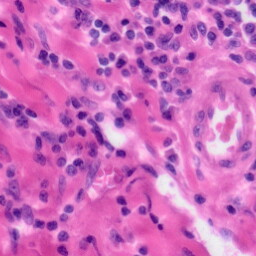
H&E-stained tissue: Tonsil